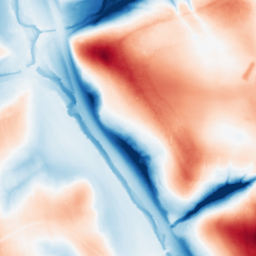
Category: edge_preserving
Decomposition family: guided
Decomposition parameters: radius: 32
eps: 0.1
Upsampling method: cubic_mitchell
Upsampling parameters: scale: 4
Upsampling scale: 4